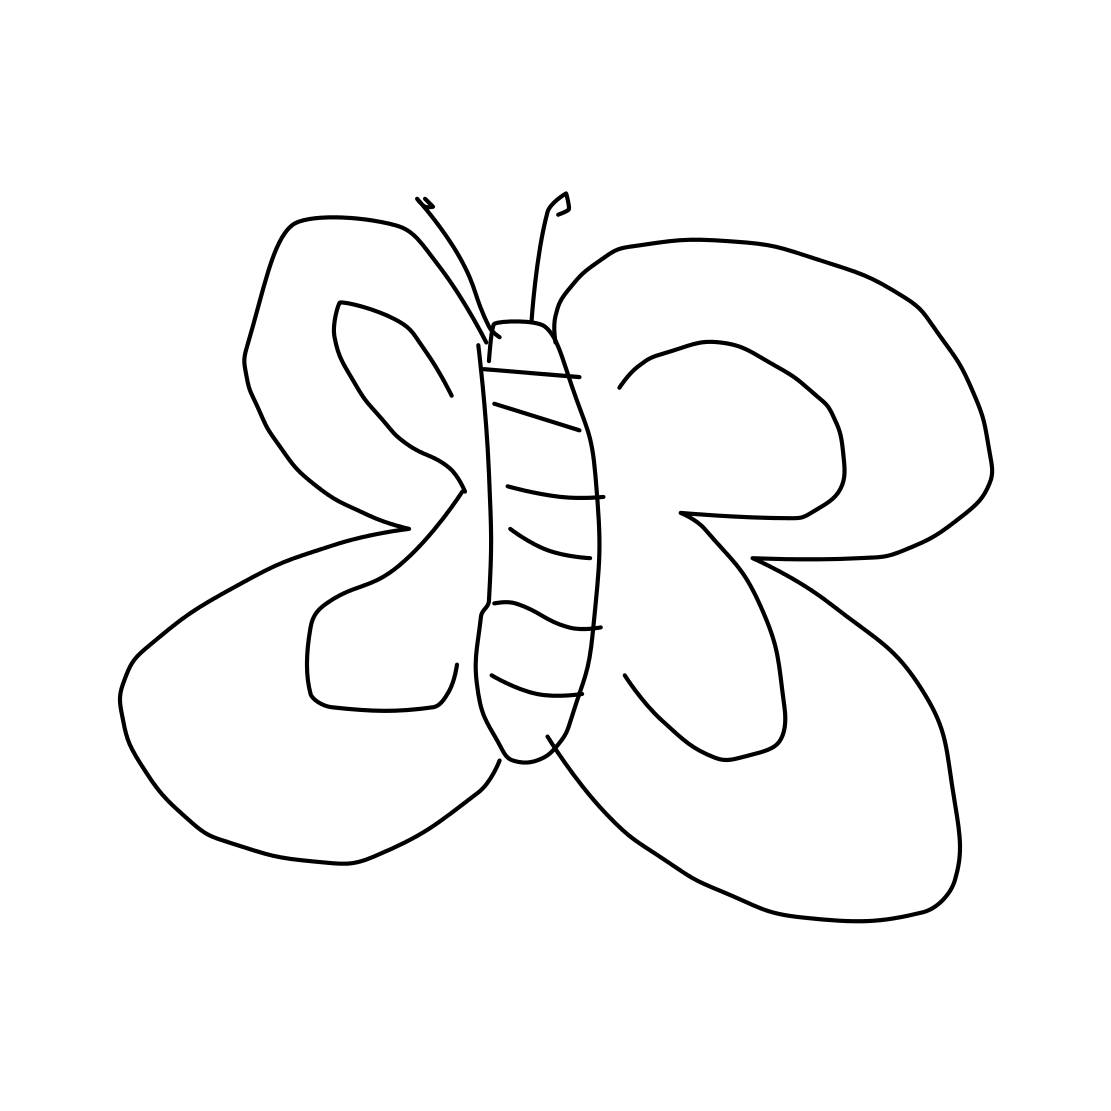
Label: butterfly